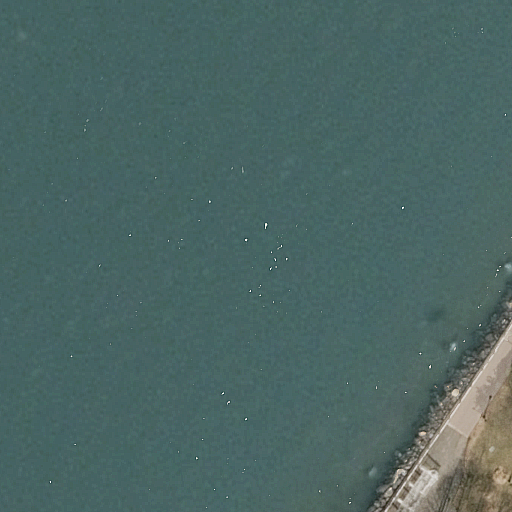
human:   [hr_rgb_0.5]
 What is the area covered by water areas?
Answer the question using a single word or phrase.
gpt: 10109m2

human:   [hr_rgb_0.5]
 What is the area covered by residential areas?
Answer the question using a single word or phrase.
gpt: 6655m2

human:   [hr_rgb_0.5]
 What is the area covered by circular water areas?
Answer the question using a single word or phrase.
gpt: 0m2

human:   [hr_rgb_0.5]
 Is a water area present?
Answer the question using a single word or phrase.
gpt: yes

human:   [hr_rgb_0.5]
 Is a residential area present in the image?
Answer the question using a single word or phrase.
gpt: yes

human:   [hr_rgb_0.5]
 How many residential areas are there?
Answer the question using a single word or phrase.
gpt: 1

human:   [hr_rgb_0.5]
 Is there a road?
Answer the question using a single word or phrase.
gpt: yes

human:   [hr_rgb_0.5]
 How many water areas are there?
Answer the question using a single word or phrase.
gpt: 1

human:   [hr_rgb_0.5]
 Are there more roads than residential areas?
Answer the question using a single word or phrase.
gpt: yes

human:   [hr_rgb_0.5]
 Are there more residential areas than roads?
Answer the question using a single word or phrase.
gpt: no

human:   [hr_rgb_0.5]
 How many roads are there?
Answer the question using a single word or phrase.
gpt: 2

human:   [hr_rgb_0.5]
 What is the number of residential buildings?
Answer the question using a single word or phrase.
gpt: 0

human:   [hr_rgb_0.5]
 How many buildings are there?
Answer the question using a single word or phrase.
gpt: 0

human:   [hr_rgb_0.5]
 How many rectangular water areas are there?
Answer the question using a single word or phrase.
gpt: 1

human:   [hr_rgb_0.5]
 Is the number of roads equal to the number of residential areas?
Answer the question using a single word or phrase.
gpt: no

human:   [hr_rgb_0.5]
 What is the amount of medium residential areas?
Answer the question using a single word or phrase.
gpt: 0

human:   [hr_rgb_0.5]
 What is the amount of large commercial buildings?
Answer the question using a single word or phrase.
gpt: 0

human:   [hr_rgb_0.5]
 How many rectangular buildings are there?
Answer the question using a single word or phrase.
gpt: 0

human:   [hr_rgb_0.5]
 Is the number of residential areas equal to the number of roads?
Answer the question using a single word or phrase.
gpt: no

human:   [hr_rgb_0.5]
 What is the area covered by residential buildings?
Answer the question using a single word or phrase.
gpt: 0m2

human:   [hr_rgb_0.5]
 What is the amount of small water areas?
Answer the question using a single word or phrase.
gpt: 0

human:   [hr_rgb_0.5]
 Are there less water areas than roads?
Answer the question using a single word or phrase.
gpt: yes

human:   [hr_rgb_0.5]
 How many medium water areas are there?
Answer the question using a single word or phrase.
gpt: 0

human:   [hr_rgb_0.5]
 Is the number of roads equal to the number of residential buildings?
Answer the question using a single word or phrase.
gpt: no

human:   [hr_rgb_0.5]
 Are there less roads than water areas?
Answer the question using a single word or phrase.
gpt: no

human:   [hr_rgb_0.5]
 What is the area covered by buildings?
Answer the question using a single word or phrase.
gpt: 0m2

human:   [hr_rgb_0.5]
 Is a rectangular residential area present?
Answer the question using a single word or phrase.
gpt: no

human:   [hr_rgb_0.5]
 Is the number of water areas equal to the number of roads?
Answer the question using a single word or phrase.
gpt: no

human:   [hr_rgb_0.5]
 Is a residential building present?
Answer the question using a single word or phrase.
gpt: no

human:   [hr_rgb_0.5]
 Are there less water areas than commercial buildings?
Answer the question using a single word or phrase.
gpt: no

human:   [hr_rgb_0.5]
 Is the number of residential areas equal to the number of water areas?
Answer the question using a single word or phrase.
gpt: yes

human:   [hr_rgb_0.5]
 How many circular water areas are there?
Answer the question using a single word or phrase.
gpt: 0

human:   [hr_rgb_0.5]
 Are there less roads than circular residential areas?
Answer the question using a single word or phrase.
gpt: no

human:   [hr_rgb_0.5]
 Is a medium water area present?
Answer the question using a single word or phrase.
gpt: no

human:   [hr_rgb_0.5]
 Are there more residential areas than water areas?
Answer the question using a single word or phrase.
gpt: no

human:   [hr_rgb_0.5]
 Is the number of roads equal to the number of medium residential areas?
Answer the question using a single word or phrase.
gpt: no

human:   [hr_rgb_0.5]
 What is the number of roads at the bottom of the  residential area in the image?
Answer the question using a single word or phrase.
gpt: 2

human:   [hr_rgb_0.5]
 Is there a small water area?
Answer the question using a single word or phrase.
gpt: no

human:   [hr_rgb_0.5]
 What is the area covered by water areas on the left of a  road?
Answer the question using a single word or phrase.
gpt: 0m2

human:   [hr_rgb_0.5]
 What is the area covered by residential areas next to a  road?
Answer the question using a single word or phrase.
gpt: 6655m2

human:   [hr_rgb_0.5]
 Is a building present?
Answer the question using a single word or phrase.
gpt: no

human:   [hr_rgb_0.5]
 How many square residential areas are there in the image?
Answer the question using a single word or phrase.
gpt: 0

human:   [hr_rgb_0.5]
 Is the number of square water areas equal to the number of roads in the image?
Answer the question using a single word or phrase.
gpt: no

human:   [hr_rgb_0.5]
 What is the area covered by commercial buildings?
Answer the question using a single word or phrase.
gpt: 0m2

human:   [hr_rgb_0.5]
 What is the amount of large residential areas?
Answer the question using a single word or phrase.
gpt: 1

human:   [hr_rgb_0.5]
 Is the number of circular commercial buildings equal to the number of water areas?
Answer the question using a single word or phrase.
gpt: no

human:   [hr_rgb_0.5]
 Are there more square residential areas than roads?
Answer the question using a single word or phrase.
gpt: no

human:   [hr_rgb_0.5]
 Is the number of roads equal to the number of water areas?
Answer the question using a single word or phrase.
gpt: no

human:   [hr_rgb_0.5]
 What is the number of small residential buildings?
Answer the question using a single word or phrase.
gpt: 0

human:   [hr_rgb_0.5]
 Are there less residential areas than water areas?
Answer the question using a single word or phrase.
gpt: no

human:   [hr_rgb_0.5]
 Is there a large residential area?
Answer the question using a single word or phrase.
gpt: yes

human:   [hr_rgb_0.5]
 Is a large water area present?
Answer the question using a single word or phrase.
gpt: yes

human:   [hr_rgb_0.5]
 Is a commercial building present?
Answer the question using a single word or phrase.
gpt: no

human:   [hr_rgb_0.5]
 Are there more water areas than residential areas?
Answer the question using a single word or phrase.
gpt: no

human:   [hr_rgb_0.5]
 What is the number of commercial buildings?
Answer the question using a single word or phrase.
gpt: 0

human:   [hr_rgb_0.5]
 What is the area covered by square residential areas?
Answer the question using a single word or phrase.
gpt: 0m2

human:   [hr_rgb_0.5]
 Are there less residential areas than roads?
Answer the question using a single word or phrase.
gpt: yes

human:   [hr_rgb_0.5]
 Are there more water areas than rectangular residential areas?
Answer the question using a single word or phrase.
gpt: yes

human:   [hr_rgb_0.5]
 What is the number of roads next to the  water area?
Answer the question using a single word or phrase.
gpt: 2

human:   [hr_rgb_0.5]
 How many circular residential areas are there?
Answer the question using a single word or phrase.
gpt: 0

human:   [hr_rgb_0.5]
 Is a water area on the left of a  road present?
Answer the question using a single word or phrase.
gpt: no

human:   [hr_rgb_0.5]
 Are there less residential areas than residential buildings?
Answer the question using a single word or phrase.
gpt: no

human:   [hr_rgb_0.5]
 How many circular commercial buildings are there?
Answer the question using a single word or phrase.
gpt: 0

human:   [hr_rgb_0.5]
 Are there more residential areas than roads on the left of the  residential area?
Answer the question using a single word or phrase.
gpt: no